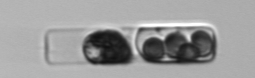
Label: Guinardia_delicatula_TAG_internal_parasite